Interaction volume radius: 5 \u00c5
Interaction volume height: 15 \u00c5
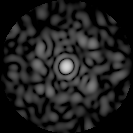
Disorder parameter: 0.6942